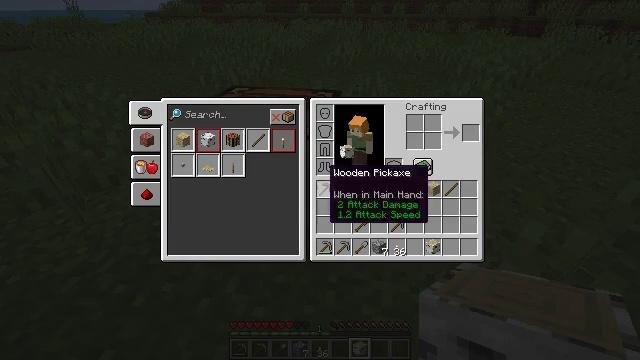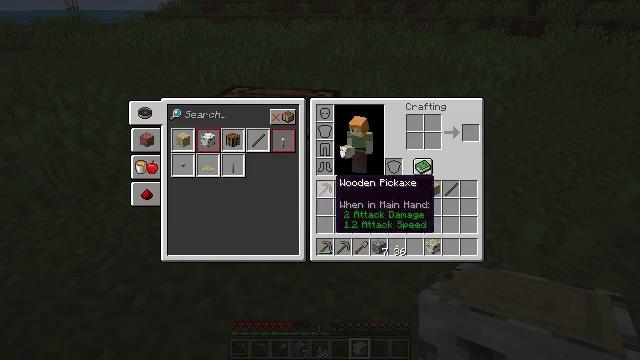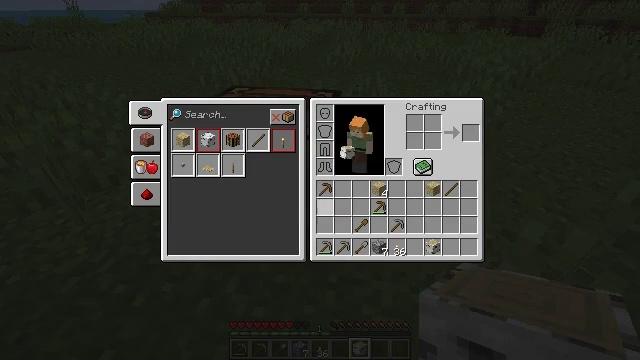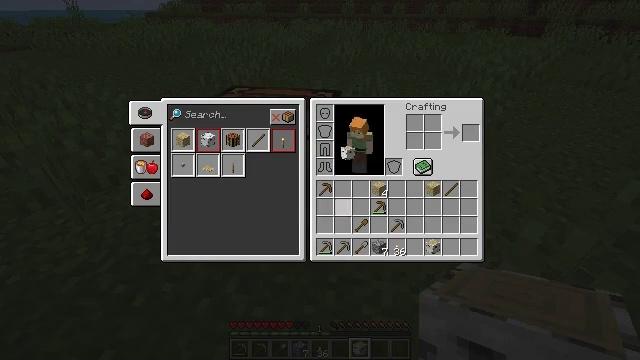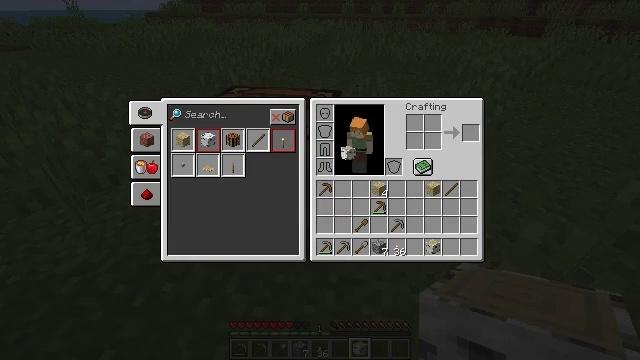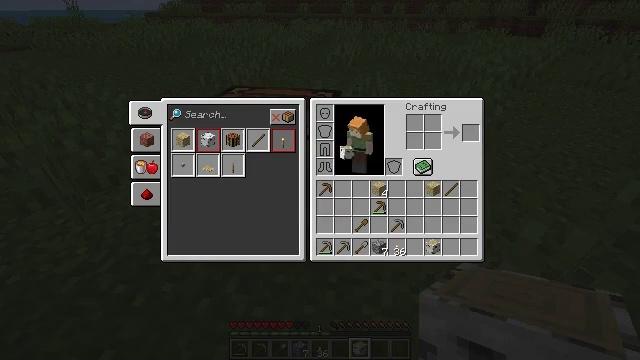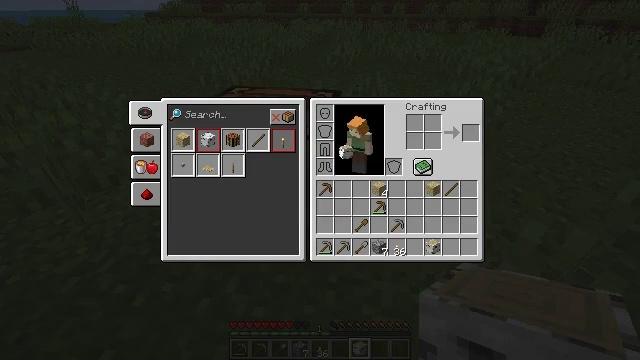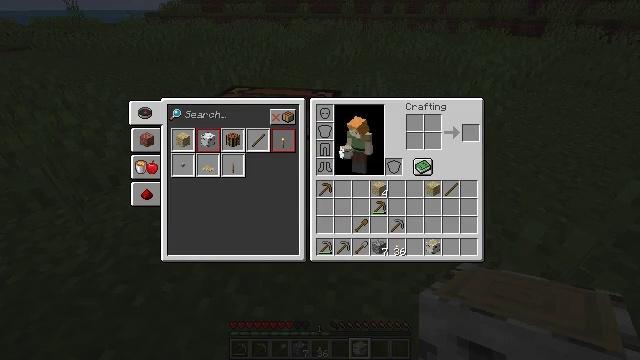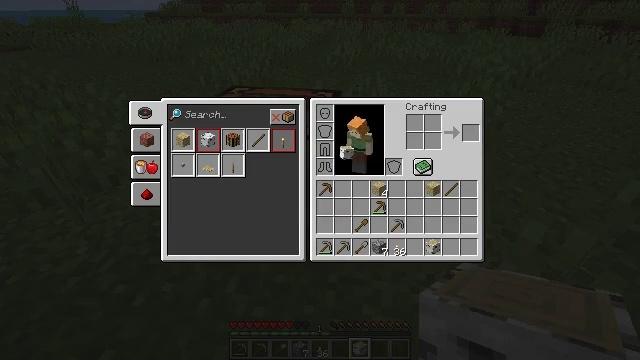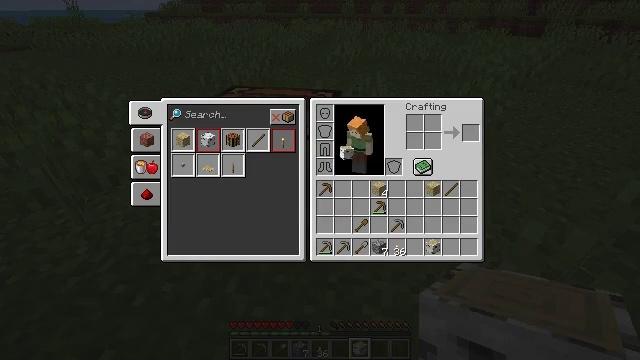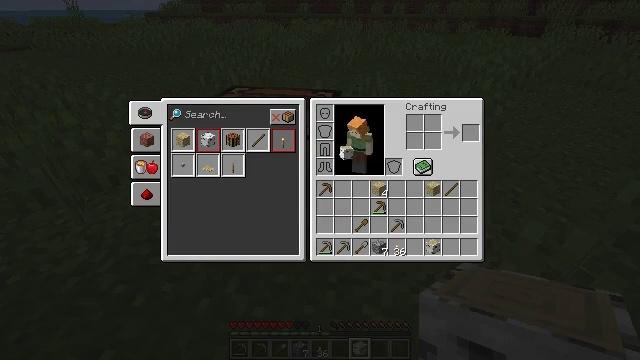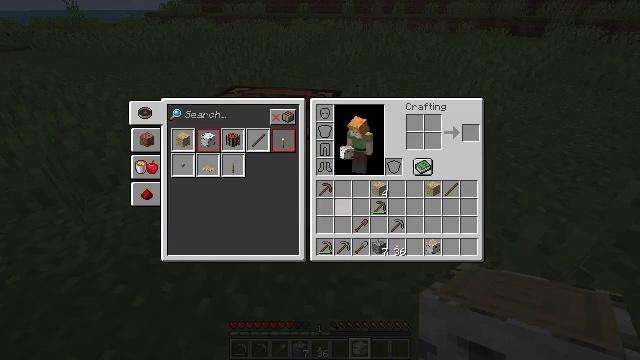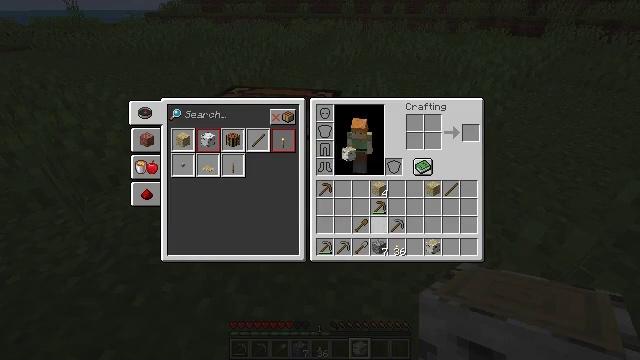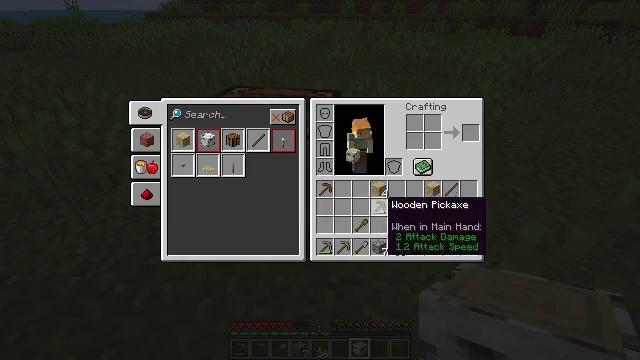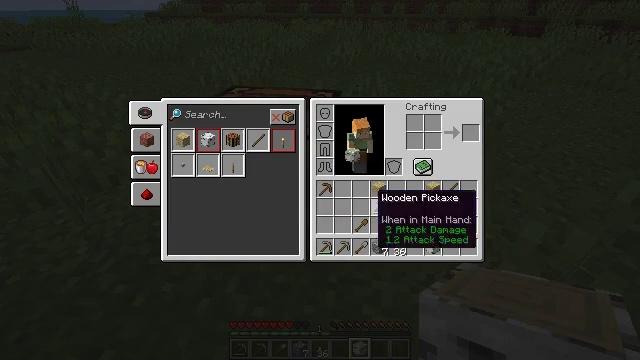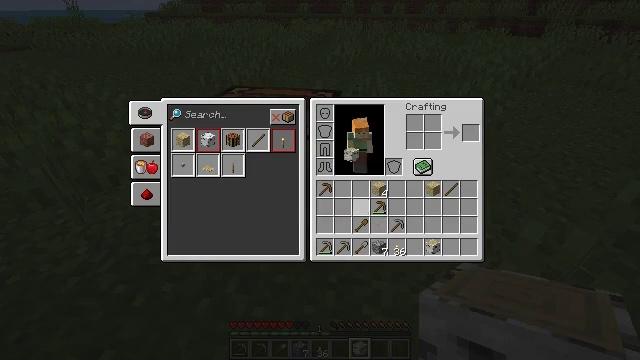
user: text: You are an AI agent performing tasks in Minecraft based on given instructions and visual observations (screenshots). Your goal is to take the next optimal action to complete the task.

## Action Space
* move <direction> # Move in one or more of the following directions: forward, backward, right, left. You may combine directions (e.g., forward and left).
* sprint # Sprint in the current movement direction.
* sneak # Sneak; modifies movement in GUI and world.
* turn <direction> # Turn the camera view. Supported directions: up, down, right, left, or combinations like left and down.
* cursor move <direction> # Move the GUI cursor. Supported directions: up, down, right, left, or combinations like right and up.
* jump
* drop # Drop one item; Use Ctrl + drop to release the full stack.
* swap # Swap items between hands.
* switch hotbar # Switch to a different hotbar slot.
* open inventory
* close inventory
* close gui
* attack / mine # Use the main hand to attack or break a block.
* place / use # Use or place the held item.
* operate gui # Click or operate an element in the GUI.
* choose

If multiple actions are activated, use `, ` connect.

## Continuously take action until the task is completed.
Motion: motion action
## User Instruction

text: Get the crafting table into the inventory.
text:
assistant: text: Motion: cursor move down
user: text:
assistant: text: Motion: cursor move down
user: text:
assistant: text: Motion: no_op
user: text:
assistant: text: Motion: cursor move left
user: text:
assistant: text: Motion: cursor move left
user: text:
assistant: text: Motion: no_op
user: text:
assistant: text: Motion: cursor move right
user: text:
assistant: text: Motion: no_op
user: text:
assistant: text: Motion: no_op
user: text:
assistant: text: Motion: cursor move right
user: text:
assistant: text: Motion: cursor move right and down
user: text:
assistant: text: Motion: cursor move right and down
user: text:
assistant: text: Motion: cursor move up
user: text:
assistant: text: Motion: cursor move left
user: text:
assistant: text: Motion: no_op
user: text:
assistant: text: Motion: no_op
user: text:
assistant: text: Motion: cursor move right
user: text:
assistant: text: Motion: no_op
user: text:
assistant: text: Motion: no_op
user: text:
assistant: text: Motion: no_op
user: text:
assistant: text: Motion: no_op
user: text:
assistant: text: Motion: no_op
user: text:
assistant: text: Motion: turn right and up
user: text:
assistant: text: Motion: turn right
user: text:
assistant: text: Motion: turn down
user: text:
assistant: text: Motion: turn left and down
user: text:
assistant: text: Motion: no_op
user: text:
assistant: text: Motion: turn down
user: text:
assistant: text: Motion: turn left and down
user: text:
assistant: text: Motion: no_op